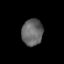
Tissue: prostate
Cell type: T cells
Senescence score: 0.3556
Nuclear area (px): 550
Mean DAPI intensity: 102.005